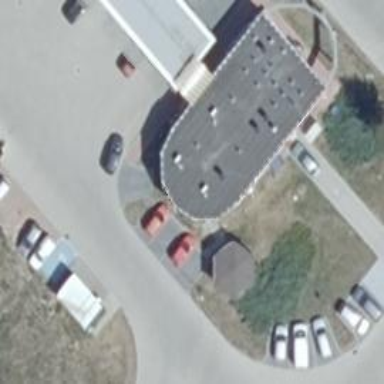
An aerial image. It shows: Fuel station.